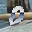
Label: 0